Question: I'm using Fileless Activation, here is my full web.config on the server side, which has two endpoints:
'''
<?xml version="1.0" encoding="utf-8"?>
<configuration>
<configSections>
<section name="entityFramework"
type="System.Data.Entity.Internal.ConfigFile.EntityFrameworkSection, EntityFramework, Version=6.0.0.0, Culture=neutral, PublicKeyToken=b77a5c561934e089"
requirePermission="false" />
</configSections>
<connectionStrings>
<add name="RedStripe"
connectionString="Data Source=S964;Initial Catalog=MyDatabase;Persist Security Info=True;User ID=sa;Password=***;MultipleActiveResultSets=True"
providerName="System.Data.SqlClient" />
</connectionStrings>
<system.web>
<compilation debug="true" targetFramework="4.5" />
<httpRuntime targetFramework="4.5" />
</system.web>
<entityFramework>
<defaultConnectionFactory type="System.Data.Entity.Infrastructure.LocalDbConnectionFactory, EntityFramework">
<parameters>
<parameter value="mssqllocaldb" />
</parameters>
</defaultConnectionFactory>
<providers>
<provider invariantName="System.Data.SqlClient" type="System.Data.Entity.SqlServer.SqlProviderServices, EntityFramework.SqlServer" />
</providers>
</entityFramework>
<system.web>
<customErrors mode="Off"/>
</system.web>
<system.serviceModel>
<serviceHostingEnvironment>
<!-- where virtual .svc files are defined -->
<serviceActivations>
<add service="Company.Project.Business.Services.AccountClassService"
relativeAddress="Account/AccountClassService.svc"
factory="Company.Project.WebHost.CustomServiceHostFactory"/>
<add service="Company.Project.Business.Services.AccountService"
relativeAddress="Account/AccountService.svc"
factory="Company.Project.WebHost.CustomServiceHostFactory"/>
</serviceActivations>
</serviceHostingEnvironment>
</system.serviceModel>
</configuration>
'''
Here is my CustomServiceHostFactory:
'''
public class CustomServiceHostFactory : ServiceHostFactory
{
protected override ServiceHost CreateServiceHost(Type serviceType, Uri[] baseAddresses)
{
return new CustomServiceHost(serviceType, baseAddresses);
}
}
'''
And here is my CustomServiceHost:
'''
public class CustomServiceHost : ServiceHost
{
public CustomServiceHost(Type serviceType, Uri[] baseAddresses)
: base(serviceType, baseAddresses)
{
}
protected override void InitializeRuntime()
{
AddServiceDebugBehavior();
AddWcfMessageLoggingBehavior();
AddGlobalErrorHandlingBehavior();
AddServiceCredentialBehavior();
AddEndpoints();
ConfigureThrottling();
base.InitializeRuntime();
}
private void AddEndpoints()
{
var wsHttpBinding = WcfHelpers.ConfigureWsHttpBinding();
foreach (Uri address in BaseAddresses)
{
var endpoint = new ServiceEndpoint(
ContractDescription.GetContract(Description.ServiceType),
wsHttpBinding, new EndpointAddress(address));
AddServiceEndpoint(endpoint);
//adding mex
AddServiceMetadataBehavior();
AddServiceEndpoint(
ServiceMetadataBehavior.MexContractName,
MetadataExchangeBindings.CreateMexHttpBinding(),
address.AbsoluteUri + "/mex");
break;
}
}
private void AddGlobalErrorHandlingBehavior()
{
var errorHanlderBehavior = Description.Behaviors.Find<GlobalErrorBehaviorAttribute>();
if (errorHanlderBehavior == null)
{
Description.Behaviors.Add(new GlobalErrorBehaviorAttribute(typeof(GlobalErrorHandler)));
}
}
private void AddServiceCredentialBehavior()
{
var credentialBehavior = Description.Behaviors.Find<ServiceCredentials>();
if (credentialBehavior == null)
{
var customAuthenticationBehavior = new ServiceCredentials();
customAuthenticationBehavior.UserNameAuthentication.UserNamePasswordValidationMode = UserNamePasswordValidationMode.Custom;
customAuthenticationBehavior.UserNameAuthentication.CustomUserNamePasswordValidator = new CustomUserNamePasswordValidator();
Description.Behaviors.Add(customAuthenticationBehavior);
}
}
private void AddServiceDebugBehavior()
{
var debugBehavior = Description.Behaviors.Find<ServiceDebugBehavior>();
if (debugBehavior == null)
{
Description.Behaviors.Add(
new ServiceDebugBehavior() {IncludeExceptionDetailInFaults = true});
}
else
{
if (!debugBehavior.IncludeExceptionDetailInFaults)
debugBehavior.IncludeExceptionDetailInFaults = true;
}
}
private void AddServiceMetadataBehavior()
{
var metadataBehavior = Description.Behaviors.Find<ServiceMetadataBehavior>();
if (metadataBehavior == null)
{
ServiceMetadataBehavior serviceMetadataBehavior = new ServiceMetadataBehavior();
serviceMetadataBehavior.HttpsGetEnabled = true;
Description.Behaviors.Add(serviceMetadataBehavior);
}
}
private void AddWcfMessageLoggingBehavior()
{
var messageInspectorBehavior = Description.Behaviors.Find<WcfMessageInspector>();
if (messageInspectorBehavior == null)
{
Description.Behaviors.Add(new WcfMessageInspector());
}
}
private void ConfigureThrottling()
{
var throttleBehavior = Description.Behaviors.Find<ServiceThrottlingBehavior>();
if (throttleBehavior != null) return;
throttleBehavior = new ServiceThrottlingBehavior
{
MaxConcurrentCalls = 100,
MaxConcurrentInstances = 100,
MaxConcurrentSessions = 100
};
Description.Behaviors.Add(throttleBehavior);
}
}
'''
Finally here is the WcfHelper where the binding is defined. This is in a shared location so I can programmatically configure the client side binding using the same:
'''
public class WcfHelpers
{
public static WSHttpBinding ConfigureWsHttpBinding()
{
return new WSHttpBinding
{
Name = "myWSHttpBinding",
OpenTimeout = new TimeSpan(0, 10, 0),
CloseTimeout = new TimeSpan(0, 10, 0),
SendTimeout = new TimeSpan(0, 10, 0),
MaxBufferPoolSize = 104857600,
MaxReceivedMessageSize = 104857600,
Namespace = Constants.RedStripeNamespace,
ReaderQuotas = new XmlDictionaryReaderQuotas()
{
MaxDepth = 104857600,
MaxStringContentLength = 104857600,
MaxArrayLength = 104857600,
MaxBytesPerRead = 104857600,
MaxNameTableCharCount = 104857600
},
Security =
{
Mode = SecurityMode.TransportWithMessageCredential,
Message = { ClientCredentialType = MessageCredentialType.UserName }
}
};
}
}
'''
When I publish this WebHost project and try to browse to one of the two addreses like so:
<URL>
I get the following error:
> The provided URI scheme 'http' is invalid; expected 'https'. Parameter
name: context.ListenUriBaseAddress
I notice that in the CustomServiceHost AddEndpoints() method, when looping over BaseAddresses, if I hardcode an address there like so:
<URL>
I can then browse to it successfully. How do the BaseAddresses get built when using fileless activation and relative addressing? Where can I specify they use https (where it seems they are using http now)?
Thanks in advance.
---
This will fix the problem but seems like a total hack, where do I specify https using fileless activation so the relative address builds with https?
'''
var endpoint = new ServiceEndpoint(ContractDescription.GetContract(Description.ServiceType),
wsHttpBinding, new EndpointAddress(address.OriginalString.Replace("http:", "https:")));
'''
---
I think I'm gaining an understanding of what is going on here. Thank you @Andreas K for pointing me in the right direction. If I go into IIS and look at the bindings for the site, there are multiple as indicated by the image:
I put some code to write to a database inside my AddEndpoints() method when looping over BaseAddresses. When I try to use the browser to get to the service like so: <URL>, TWO entries are created in the database.
<URL>
<URL>
Thus, it seems the IIS SITE BINDING is being picked up. However, now I'm not sure why there aren't more entries in the database for the BaseAddresses. Where are the net.pipe, net.tcp, etc?
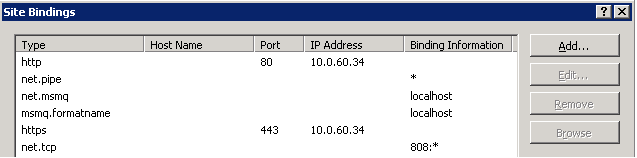
Answer: It turns out the BaseAddresses come from the IIS binding as mentioned in my Update 2, and again thanks to @Andreas K for pointing me to the right direction. In IIS I have one website with multiple applications under it. I have both http and https enabled on those bindings. I have updated my AddEndpoings() method in the CustomServiceHost to look like this:
'''
private void AddEndpoints()
{
var wsHttpBinding = WcfHelpers.ConfigureWsHttpBinding();
foreach (var address in BaseAddresses.Where(a => a.Scheme == Uri.UriSchemeHttps))
{
var endpoint = new ServiceEndpoint(
ContractDescription.GetContract(Description.ServiceType),
wsHttpBinding,
new EndpointAddress(address));
AddServiceEndpoint(endpoint);
AddServiceMetadataBehavior();
}
}
'''
Since other applications under the site need http, my BaseAddresses always contains two (http and https). I needed to manually filter the http ones since I don't want to expose them for this particular site. Now that I know HOW they are being populated I am satisfied. Thanks all.